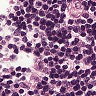
Metastatic tissue present: no